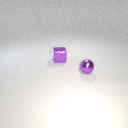
small purple metal cube behind small purple metal sphere